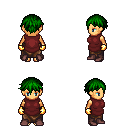
a pixel art fantasy rpg character, female body template, human, tanned skin, maroon tunic, robe skirt, green short bangs hairstyle, gold gloves, maroon shoes, four views (front, back, left, right), 2x2 character sprite sheet, small pixel art, hard edges, no anti-aliasing